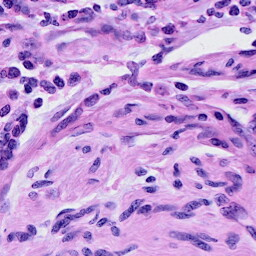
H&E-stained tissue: Cervix